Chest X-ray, AP view. Patient: 28 years old, sex M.
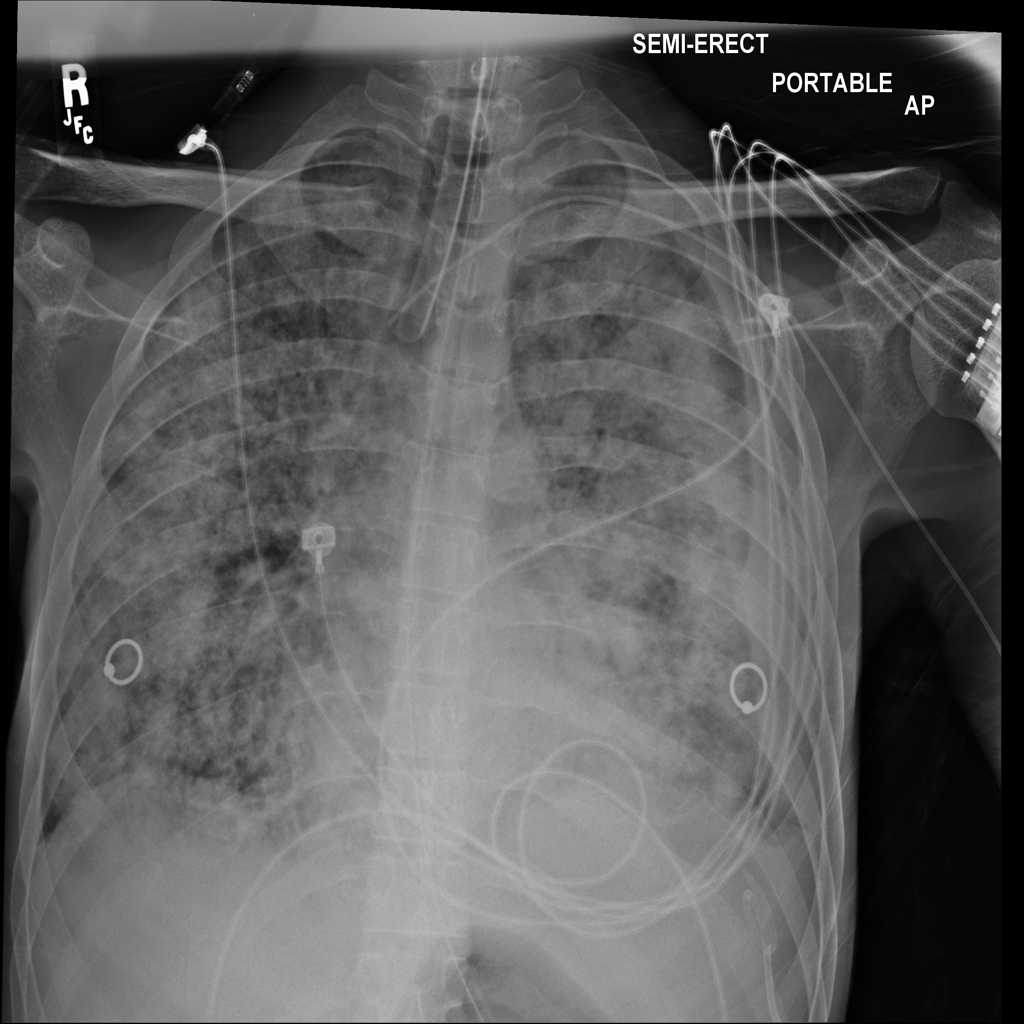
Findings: No Finding